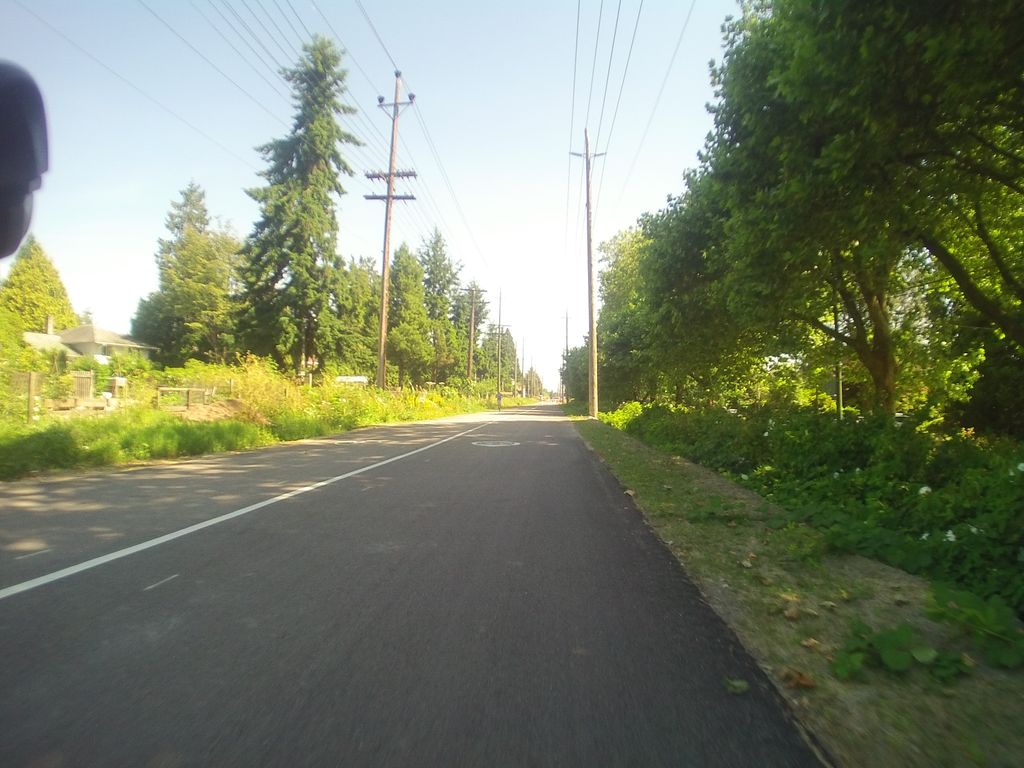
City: vancouver